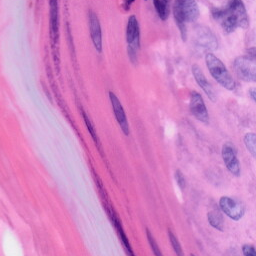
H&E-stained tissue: Skin